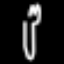
Label: fork